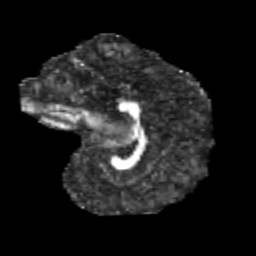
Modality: FA
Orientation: sagittal
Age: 9
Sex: female
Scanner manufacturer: siemens
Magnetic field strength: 3 T
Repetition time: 3.8 s
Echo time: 0.07 s